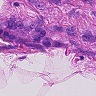
Metastatic tissue present: yes